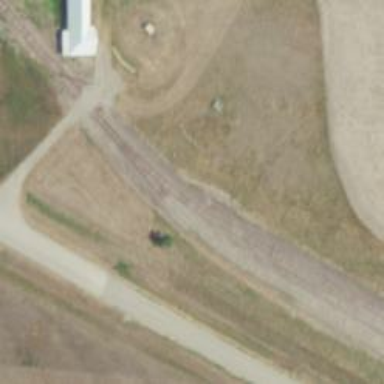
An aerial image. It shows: Railway track.